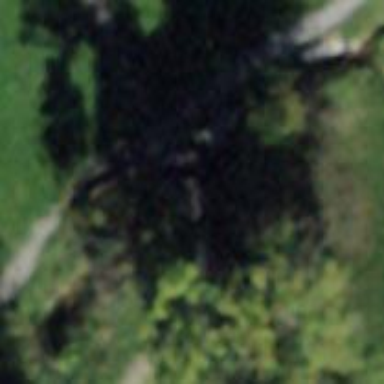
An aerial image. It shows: Bench.